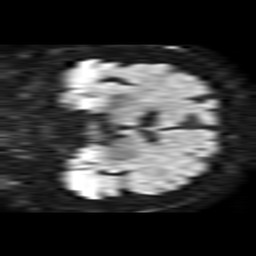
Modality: TRACE
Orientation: coronal
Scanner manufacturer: philips
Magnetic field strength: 1.5 T
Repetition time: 3.393 s
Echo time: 0.06922 s